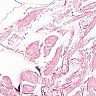
Metastatic tissue present: no